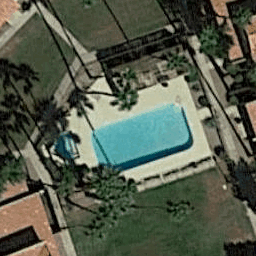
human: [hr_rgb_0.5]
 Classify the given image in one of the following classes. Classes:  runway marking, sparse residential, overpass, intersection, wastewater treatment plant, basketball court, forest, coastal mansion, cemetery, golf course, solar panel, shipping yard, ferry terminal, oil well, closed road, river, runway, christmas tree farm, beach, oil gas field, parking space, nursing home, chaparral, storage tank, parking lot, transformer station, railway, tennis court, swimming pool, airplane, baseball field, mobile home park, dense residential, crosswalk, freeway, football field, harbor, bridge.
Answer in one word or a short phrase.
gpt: swimming pool